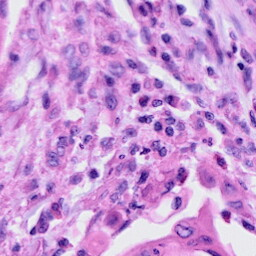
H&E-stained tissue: Cervix